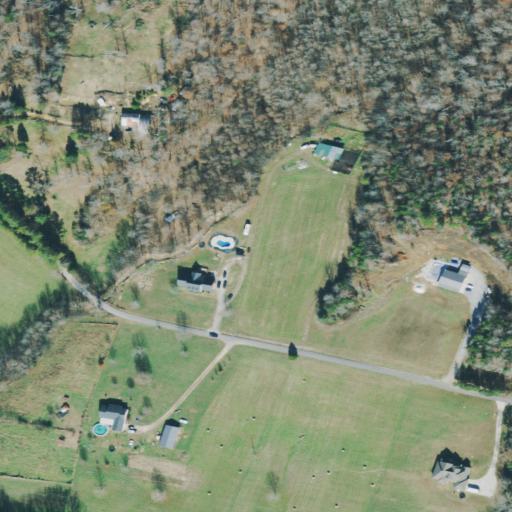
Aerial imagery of valley in Tennessee named Butts Hollow containing pasture, deciduous forest, open development, grassland, mixed forest, medium intensity development, and low intensity development